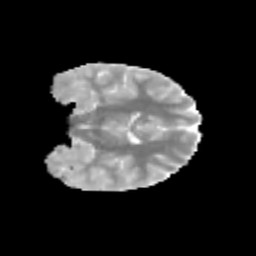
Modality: MD
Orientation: coronal
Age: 11
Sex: female
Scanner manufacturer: siemens
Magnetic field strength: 3 T
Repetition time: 3.8 s
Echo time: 0.07 s